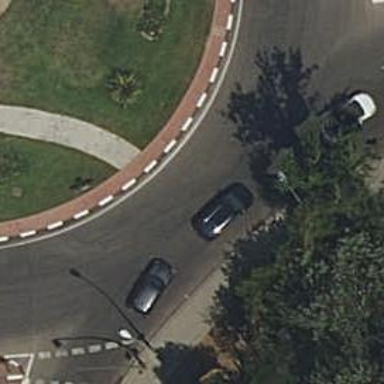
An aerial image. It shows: Secondary road with asphalt surface leading to roundabout junction.